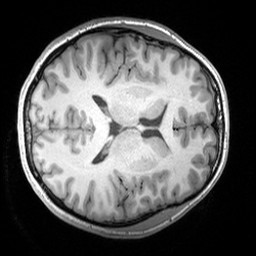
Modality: T1w
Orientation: axial
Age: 21
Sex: female
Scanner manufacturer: siemens
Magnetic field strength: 3 T
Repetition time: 1.9 s
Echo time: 0.00293 s